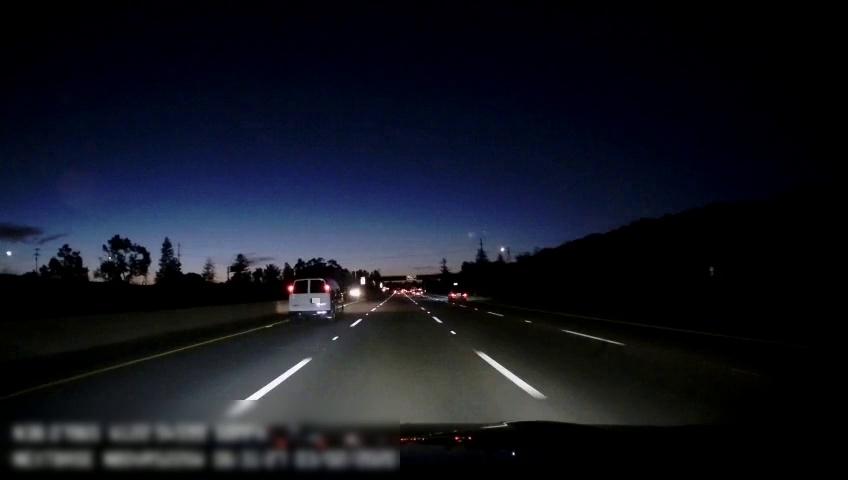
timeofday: Night
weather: Other
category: Drivable Space
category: Vehicles | Car
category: Vehicles | Van
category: Vehicles | Car
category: Lanes | Alternate Lane
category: Lanes | Alternate Lane
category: Lanes | Alternate Lane
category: Lanes | Alternate Lane
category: Lanes | Alternate Lane
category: Traffic | Signs